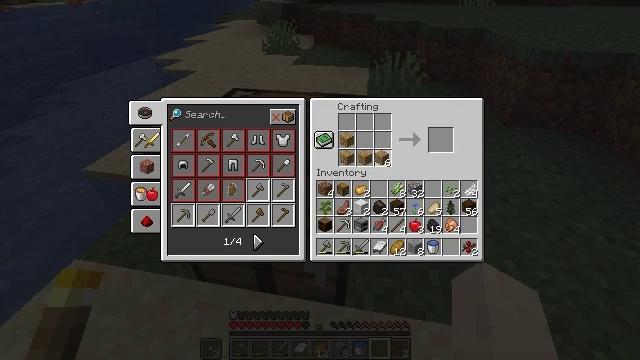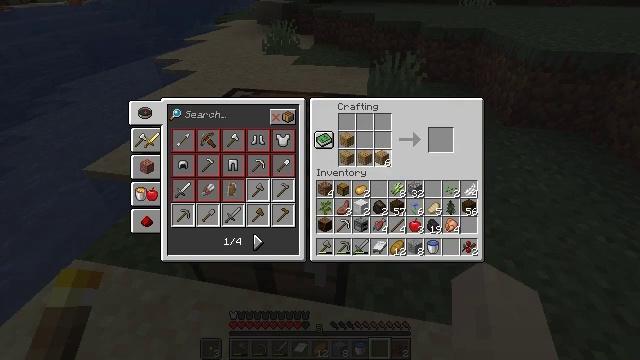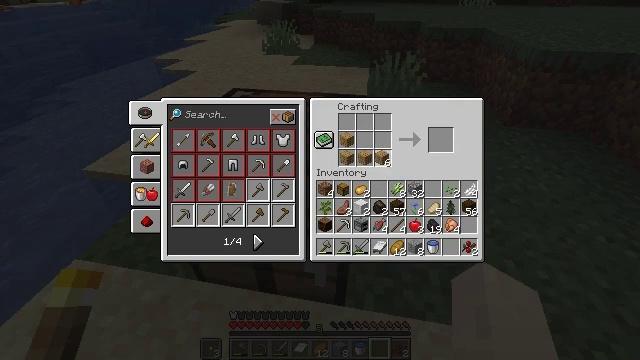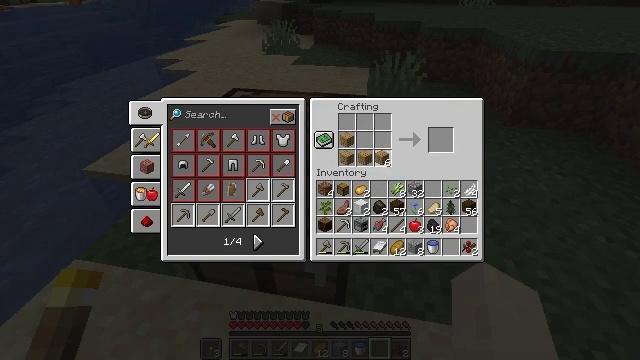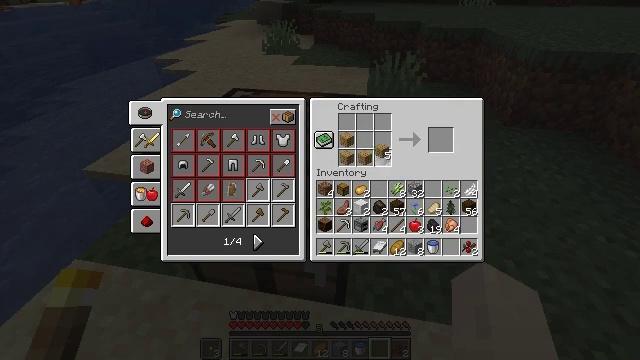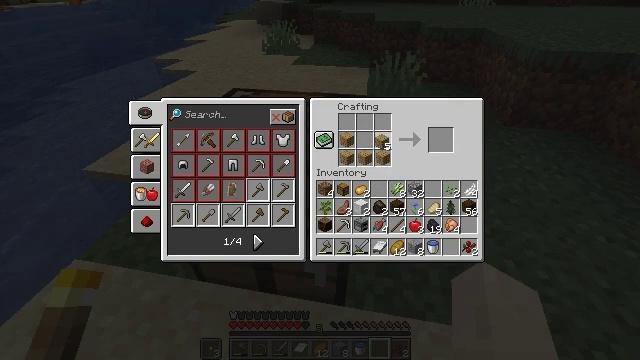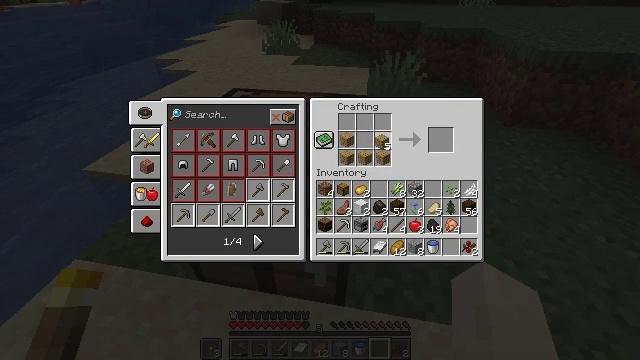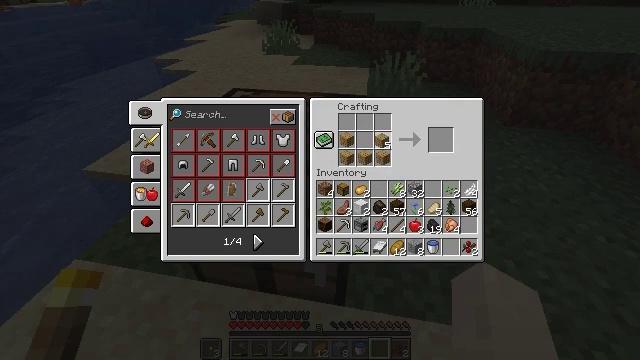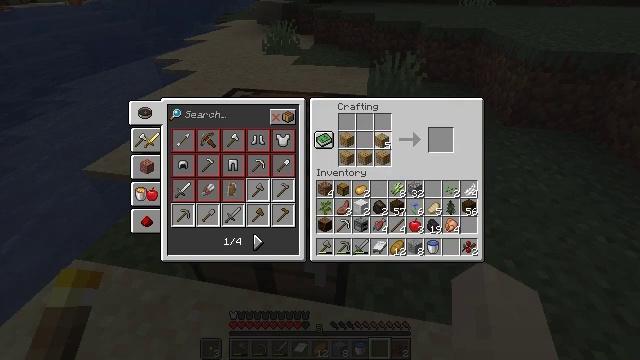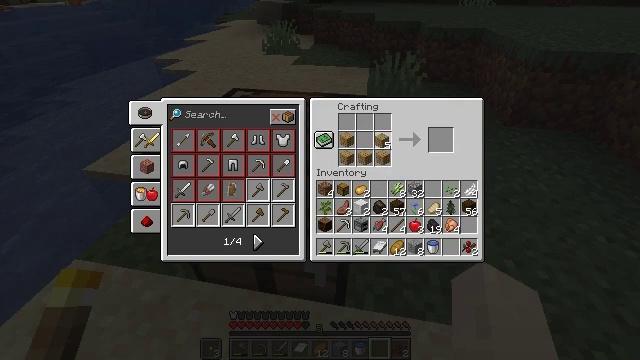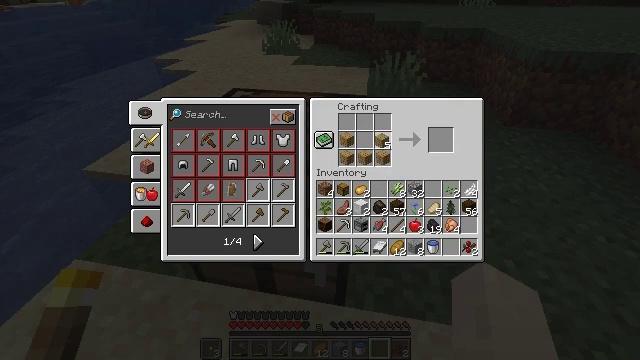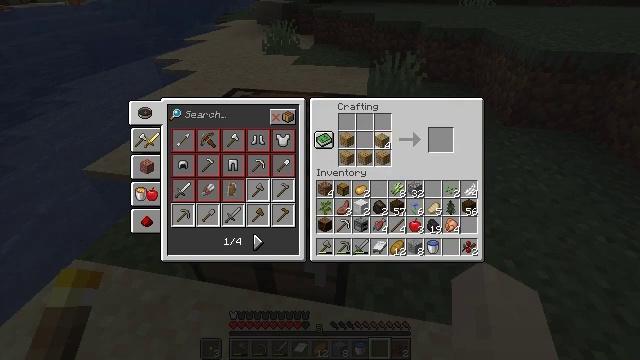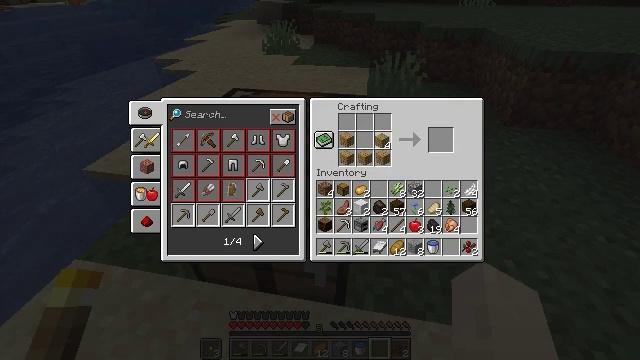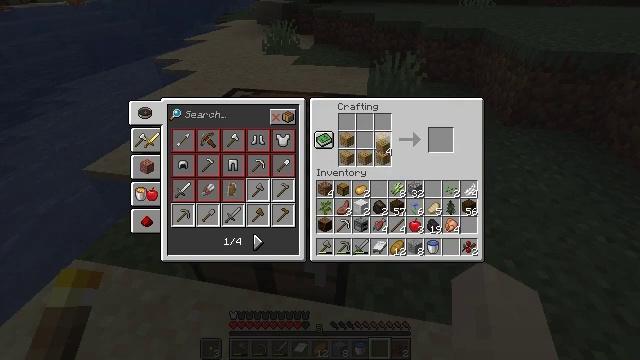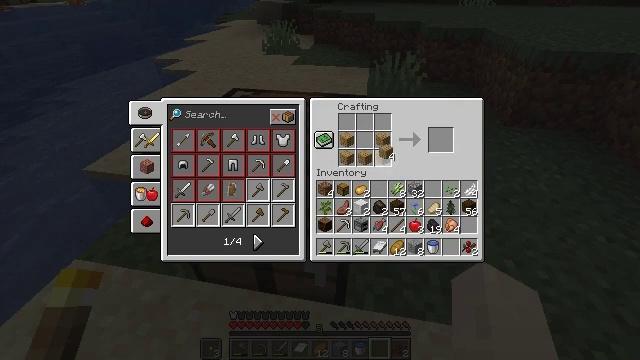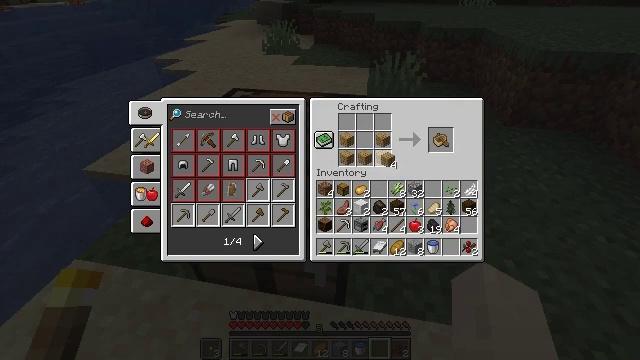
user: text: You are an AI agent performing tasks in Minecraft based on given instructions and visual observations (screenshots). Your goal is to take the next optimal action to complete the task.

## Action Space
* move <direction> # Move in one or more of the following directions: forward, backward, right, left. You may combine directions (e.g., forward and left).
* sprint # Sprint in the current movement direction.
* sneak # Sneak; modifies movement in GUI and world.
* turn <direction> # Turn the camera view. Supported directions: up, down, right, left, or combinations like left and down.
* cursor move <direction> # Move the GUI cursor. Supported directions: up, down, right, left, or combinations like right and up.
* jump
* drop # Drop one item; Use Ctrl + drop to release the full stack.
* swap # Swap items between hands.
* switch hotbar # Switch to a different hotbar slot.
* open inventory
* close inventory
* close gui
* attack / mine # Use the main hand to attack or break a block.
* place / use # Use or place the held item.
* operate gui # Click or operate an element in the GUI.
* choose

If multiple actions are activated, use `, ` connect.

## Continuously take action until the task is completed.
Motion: motion action
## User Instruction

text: Use oak planks to craft a oak boat.
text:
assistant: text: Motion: choose
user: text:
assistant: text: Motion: choose
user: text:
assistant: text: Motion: choose
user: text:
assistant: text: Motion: no_op
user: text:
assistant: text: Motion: cursor move up
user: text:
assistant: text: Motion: no_op
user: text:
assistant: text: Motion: no_op
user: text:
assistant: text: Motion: choose
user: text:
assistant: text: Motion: choose
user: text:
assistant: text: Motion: choose
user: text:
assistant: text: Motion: no_op
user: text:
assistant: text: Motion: no_op
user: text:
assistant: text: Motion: no_op
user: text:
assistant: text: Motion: no_op
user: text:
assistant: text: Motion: cursor move down
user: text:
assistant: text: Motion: cursor move down
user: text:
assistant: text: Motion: no_op
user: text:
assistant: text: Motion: no_op
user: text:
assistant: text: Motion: no_op
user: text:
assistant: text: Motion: no_op
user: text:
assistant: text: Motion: no_op
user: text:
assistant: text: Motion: no_op
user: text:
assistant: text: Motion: no_op
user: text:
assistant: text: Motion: no_op
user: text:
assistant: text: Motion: no_op
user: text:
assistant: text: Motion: no_op
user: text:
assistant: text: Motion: cursor move down
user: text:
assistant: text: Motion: no_op
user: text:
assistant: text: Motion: no_op
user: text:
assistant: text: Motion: no_op